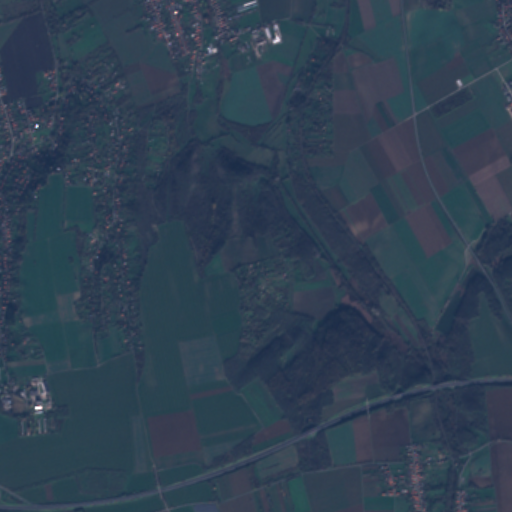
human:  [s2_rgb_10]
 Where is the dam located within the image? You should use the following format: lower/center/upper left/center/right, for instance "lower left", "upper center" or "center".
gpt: The dam is located in the lower right of the image.
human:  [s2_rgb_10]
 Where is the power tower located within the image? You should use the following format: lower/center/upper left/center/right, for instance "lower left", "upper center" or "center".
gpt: The power tower is located in the upper left of the image.
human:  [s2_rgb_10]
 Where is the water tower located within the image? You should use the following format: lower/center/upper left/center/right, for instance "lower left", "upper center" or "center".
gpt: The water tower is located in the lower left of the image.
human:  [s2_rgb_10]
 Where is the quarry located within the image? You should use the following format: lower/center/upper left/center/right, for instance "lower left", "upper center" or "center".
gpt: There is no quarry in the image.